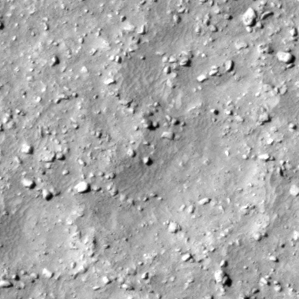
Label: non_frost